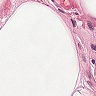
Metastatic tissue present: no